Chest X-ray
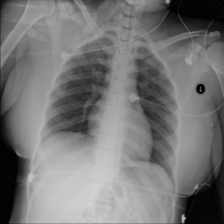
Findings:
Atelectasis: negative
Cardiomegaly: negative
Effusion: negative
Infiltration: negative
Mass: negative
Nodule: negative
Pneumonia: negative
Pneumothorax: negative
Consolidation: negative
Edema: negative
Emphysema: negative
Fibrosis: negative
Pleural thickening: negative
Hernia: negative